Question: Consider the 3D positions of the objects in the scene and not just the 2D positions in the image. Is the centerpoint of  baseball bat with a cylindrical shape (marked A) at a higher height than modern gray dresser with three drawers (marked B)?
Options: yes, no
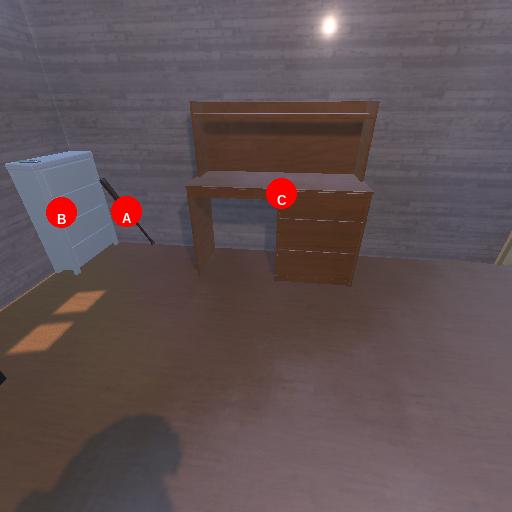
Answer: yes